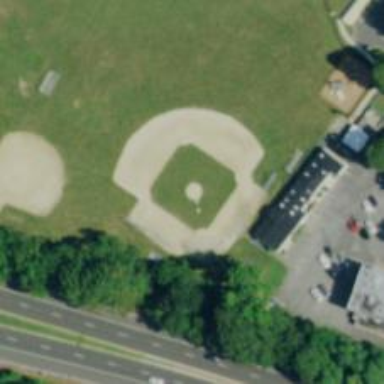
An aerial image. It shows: Baseball pitch for leisure land.